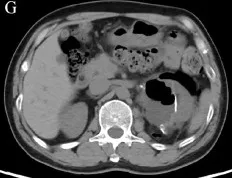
Imaging features of the left renal lesion. Dynamic contrast-enhanced CT was performed to show the features of the lesion in UP (G-I on June 15, 2020) With localized encapsulated gas and effusion, the left kidney was partially absent accompanied by marginal densification. Abbreviations: UP, unenhanced phase; CMP, corticomedullary phase; NP, nephrographic phase.
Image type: radiology (ct)